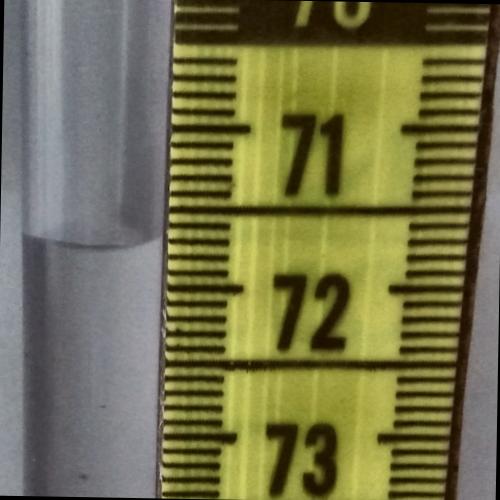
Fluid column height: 71.7 cm